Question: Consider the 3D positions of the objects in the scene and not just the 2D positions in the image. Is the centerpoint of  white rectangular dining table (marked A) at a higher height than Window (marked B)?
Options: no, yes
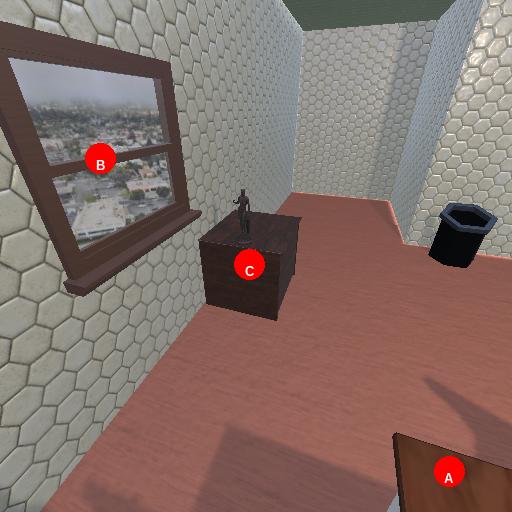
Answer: no